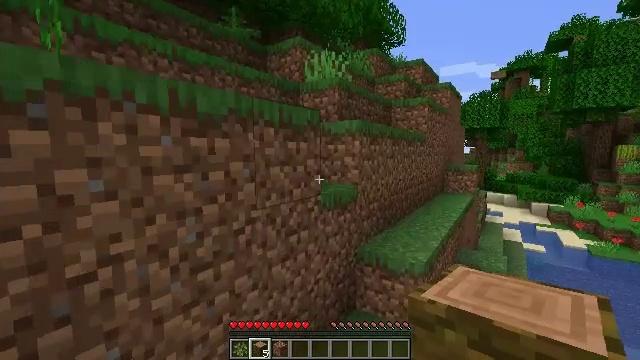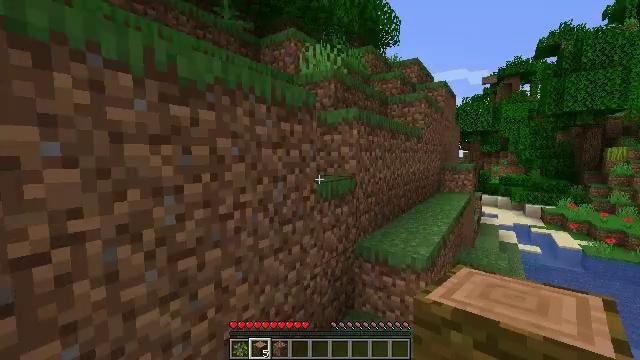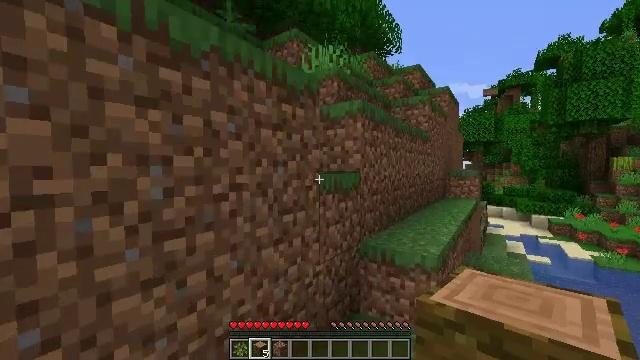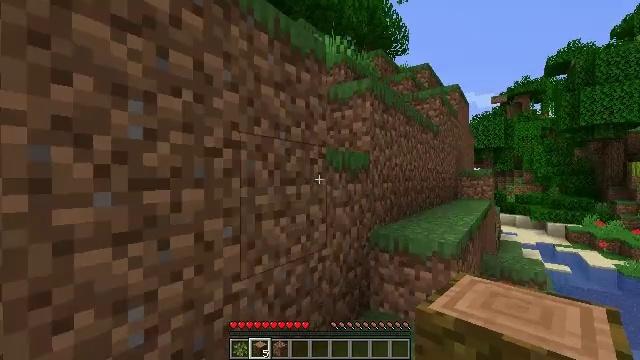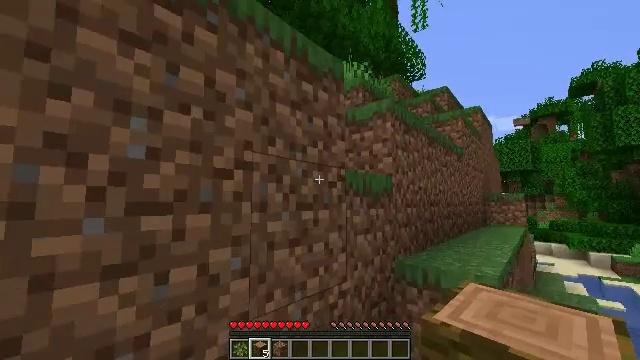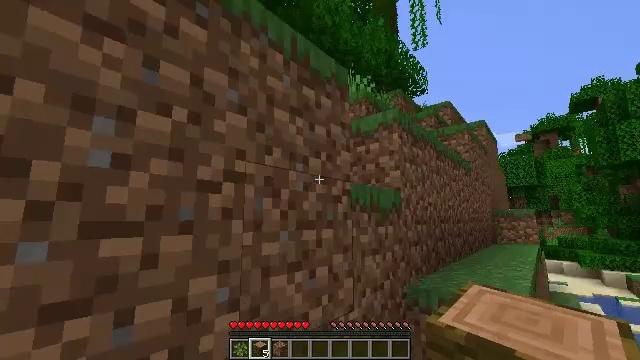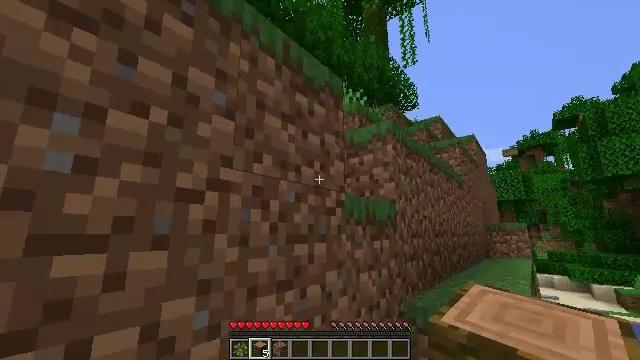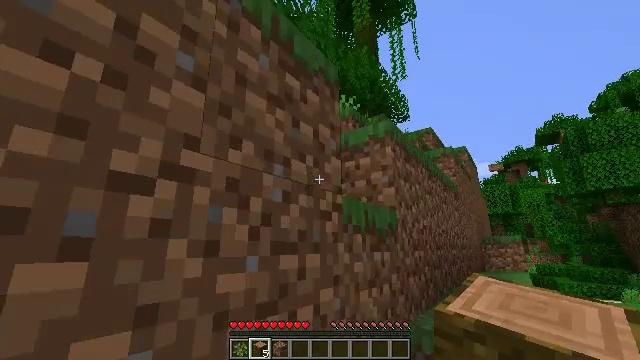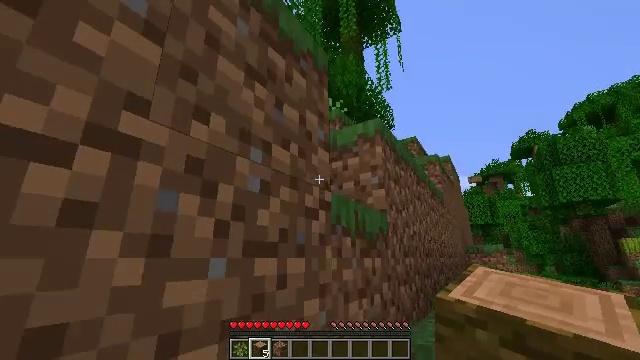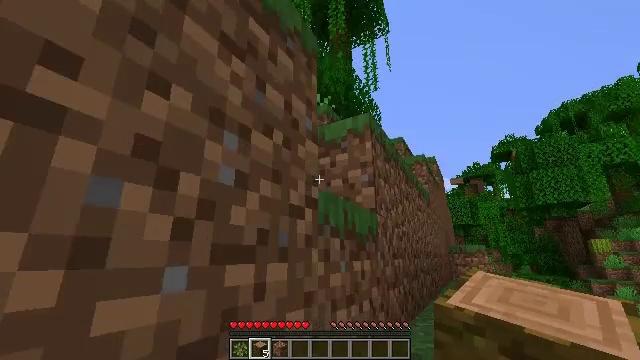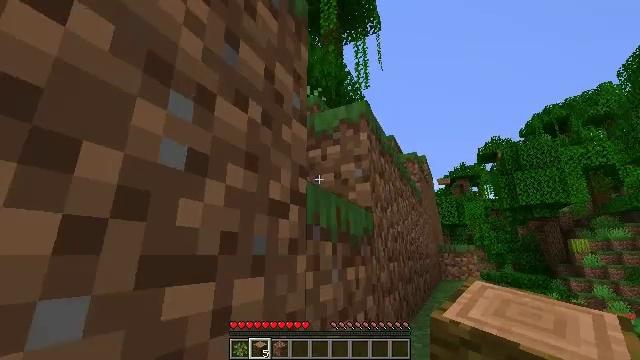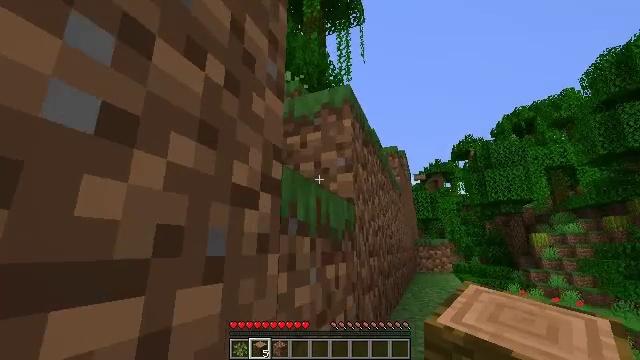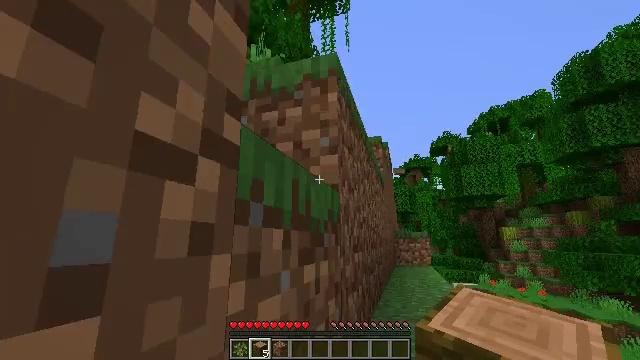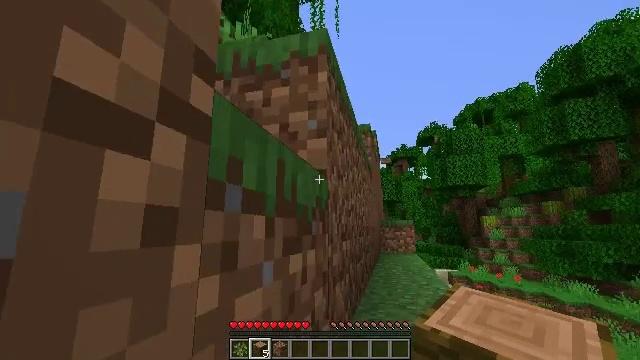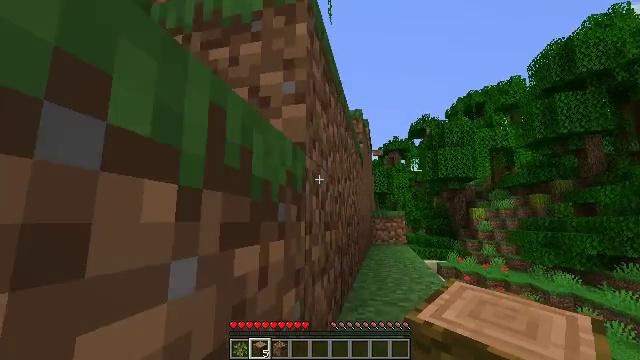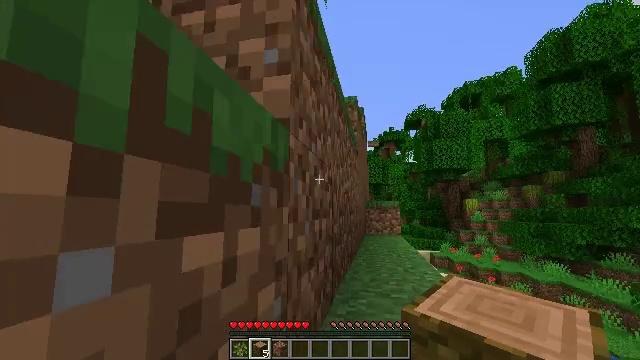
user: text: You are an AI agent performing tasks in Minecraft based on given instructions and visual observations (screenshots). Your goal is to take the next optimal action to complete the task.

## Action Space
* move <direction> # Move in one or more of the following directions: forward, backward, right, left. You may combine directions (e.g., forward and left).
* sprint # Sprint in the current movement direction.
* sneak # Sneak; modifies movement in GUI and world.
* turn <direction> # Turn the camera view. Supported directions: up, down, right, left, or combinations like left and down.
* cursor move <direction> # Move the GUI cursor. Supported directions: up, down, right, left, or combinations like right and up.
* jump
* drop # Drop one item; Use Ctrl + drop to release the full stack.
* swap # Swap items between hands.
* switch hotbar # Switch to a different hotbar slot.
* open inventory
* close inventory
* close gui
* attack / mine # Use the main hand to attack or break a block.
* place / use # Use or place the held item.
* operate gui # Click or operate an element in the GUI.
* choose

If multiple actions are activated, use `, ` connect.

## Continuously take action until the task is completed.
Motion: motion action
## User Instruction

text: Craft jungle planks.
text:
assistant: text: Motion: move forward, turn right and up
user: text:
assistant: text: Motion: move forward, turn up
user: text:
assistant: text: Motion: move forward, turn left and up
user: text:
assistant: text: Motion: move forward, turn left and up
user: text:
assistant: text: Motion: move forward, turn up
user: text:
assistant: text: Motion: move forward, turn right and up
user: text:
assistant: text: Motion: move forward, turn right and up
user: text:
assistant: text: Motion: move forward, turn right and up
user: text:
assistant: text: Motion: move forward, turn right
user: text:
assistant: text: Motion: move forward, turn right
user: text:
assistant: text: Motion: move forward, turn right and down
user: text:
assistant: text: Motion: move forward, turn right and down
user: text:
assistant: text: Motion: move forward, turn right and down
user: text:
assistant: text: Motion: move forward, turn right and down
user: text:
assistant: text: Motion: move forward, turn right and down
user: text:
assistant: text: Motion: move forward, turn right and down
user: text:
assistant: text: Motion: move forward, turn right and down
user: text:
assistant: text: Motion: move forward, turn right and down
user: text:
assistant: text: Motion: move forward, turn down, jump
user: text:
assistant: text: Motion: move forward, jump
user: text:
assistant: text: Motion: move forward, jump
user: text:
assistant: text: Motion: move forward, jump
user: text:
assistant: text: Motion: move forward
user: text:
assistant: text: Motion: move forward
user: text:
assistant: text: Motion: move forward
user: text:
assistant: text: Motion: move forward
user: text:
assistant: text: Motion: move forward
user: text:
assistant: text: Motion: move forward
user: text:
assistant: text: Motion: move forward, turn down
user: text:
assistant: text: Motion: move forward, turn down